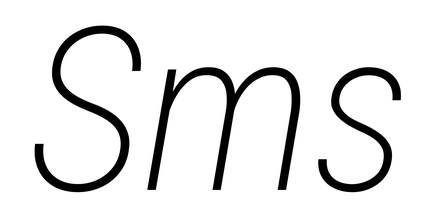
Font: Roboto-Italic_Condensed_ExtraLight_Italic